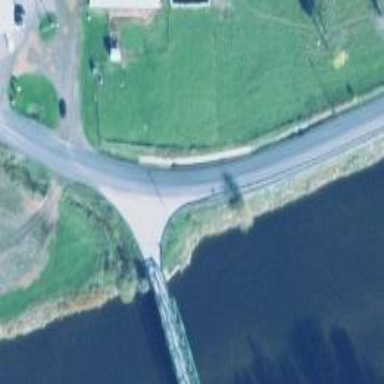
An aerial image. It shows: Tertiary road on asphalt surface on bridge.